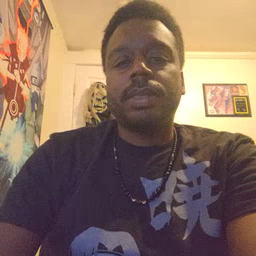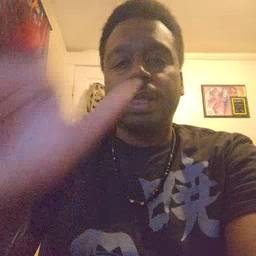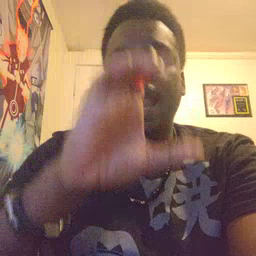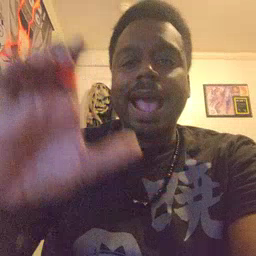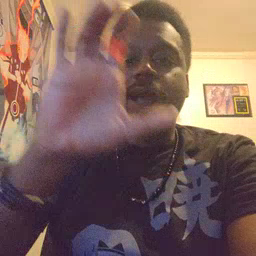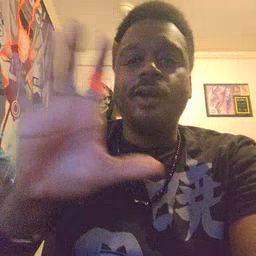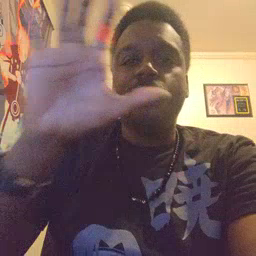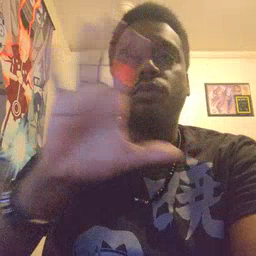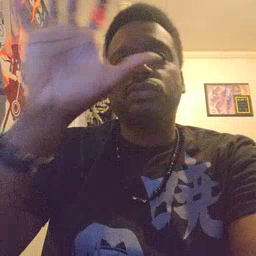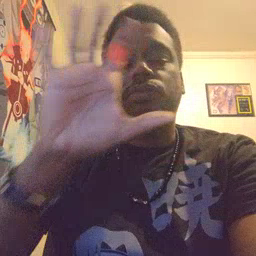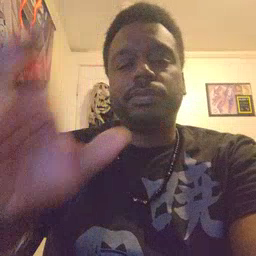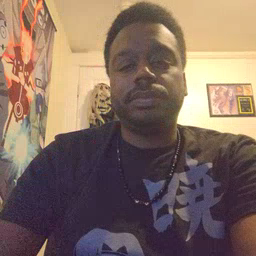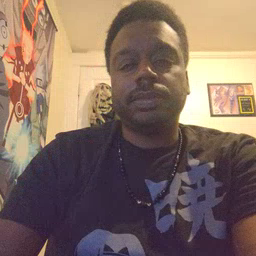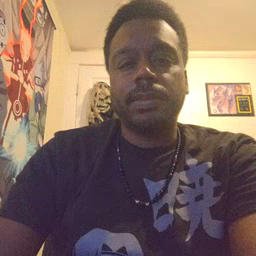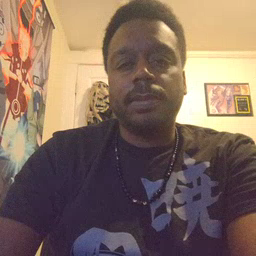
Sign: cloud